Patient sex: M
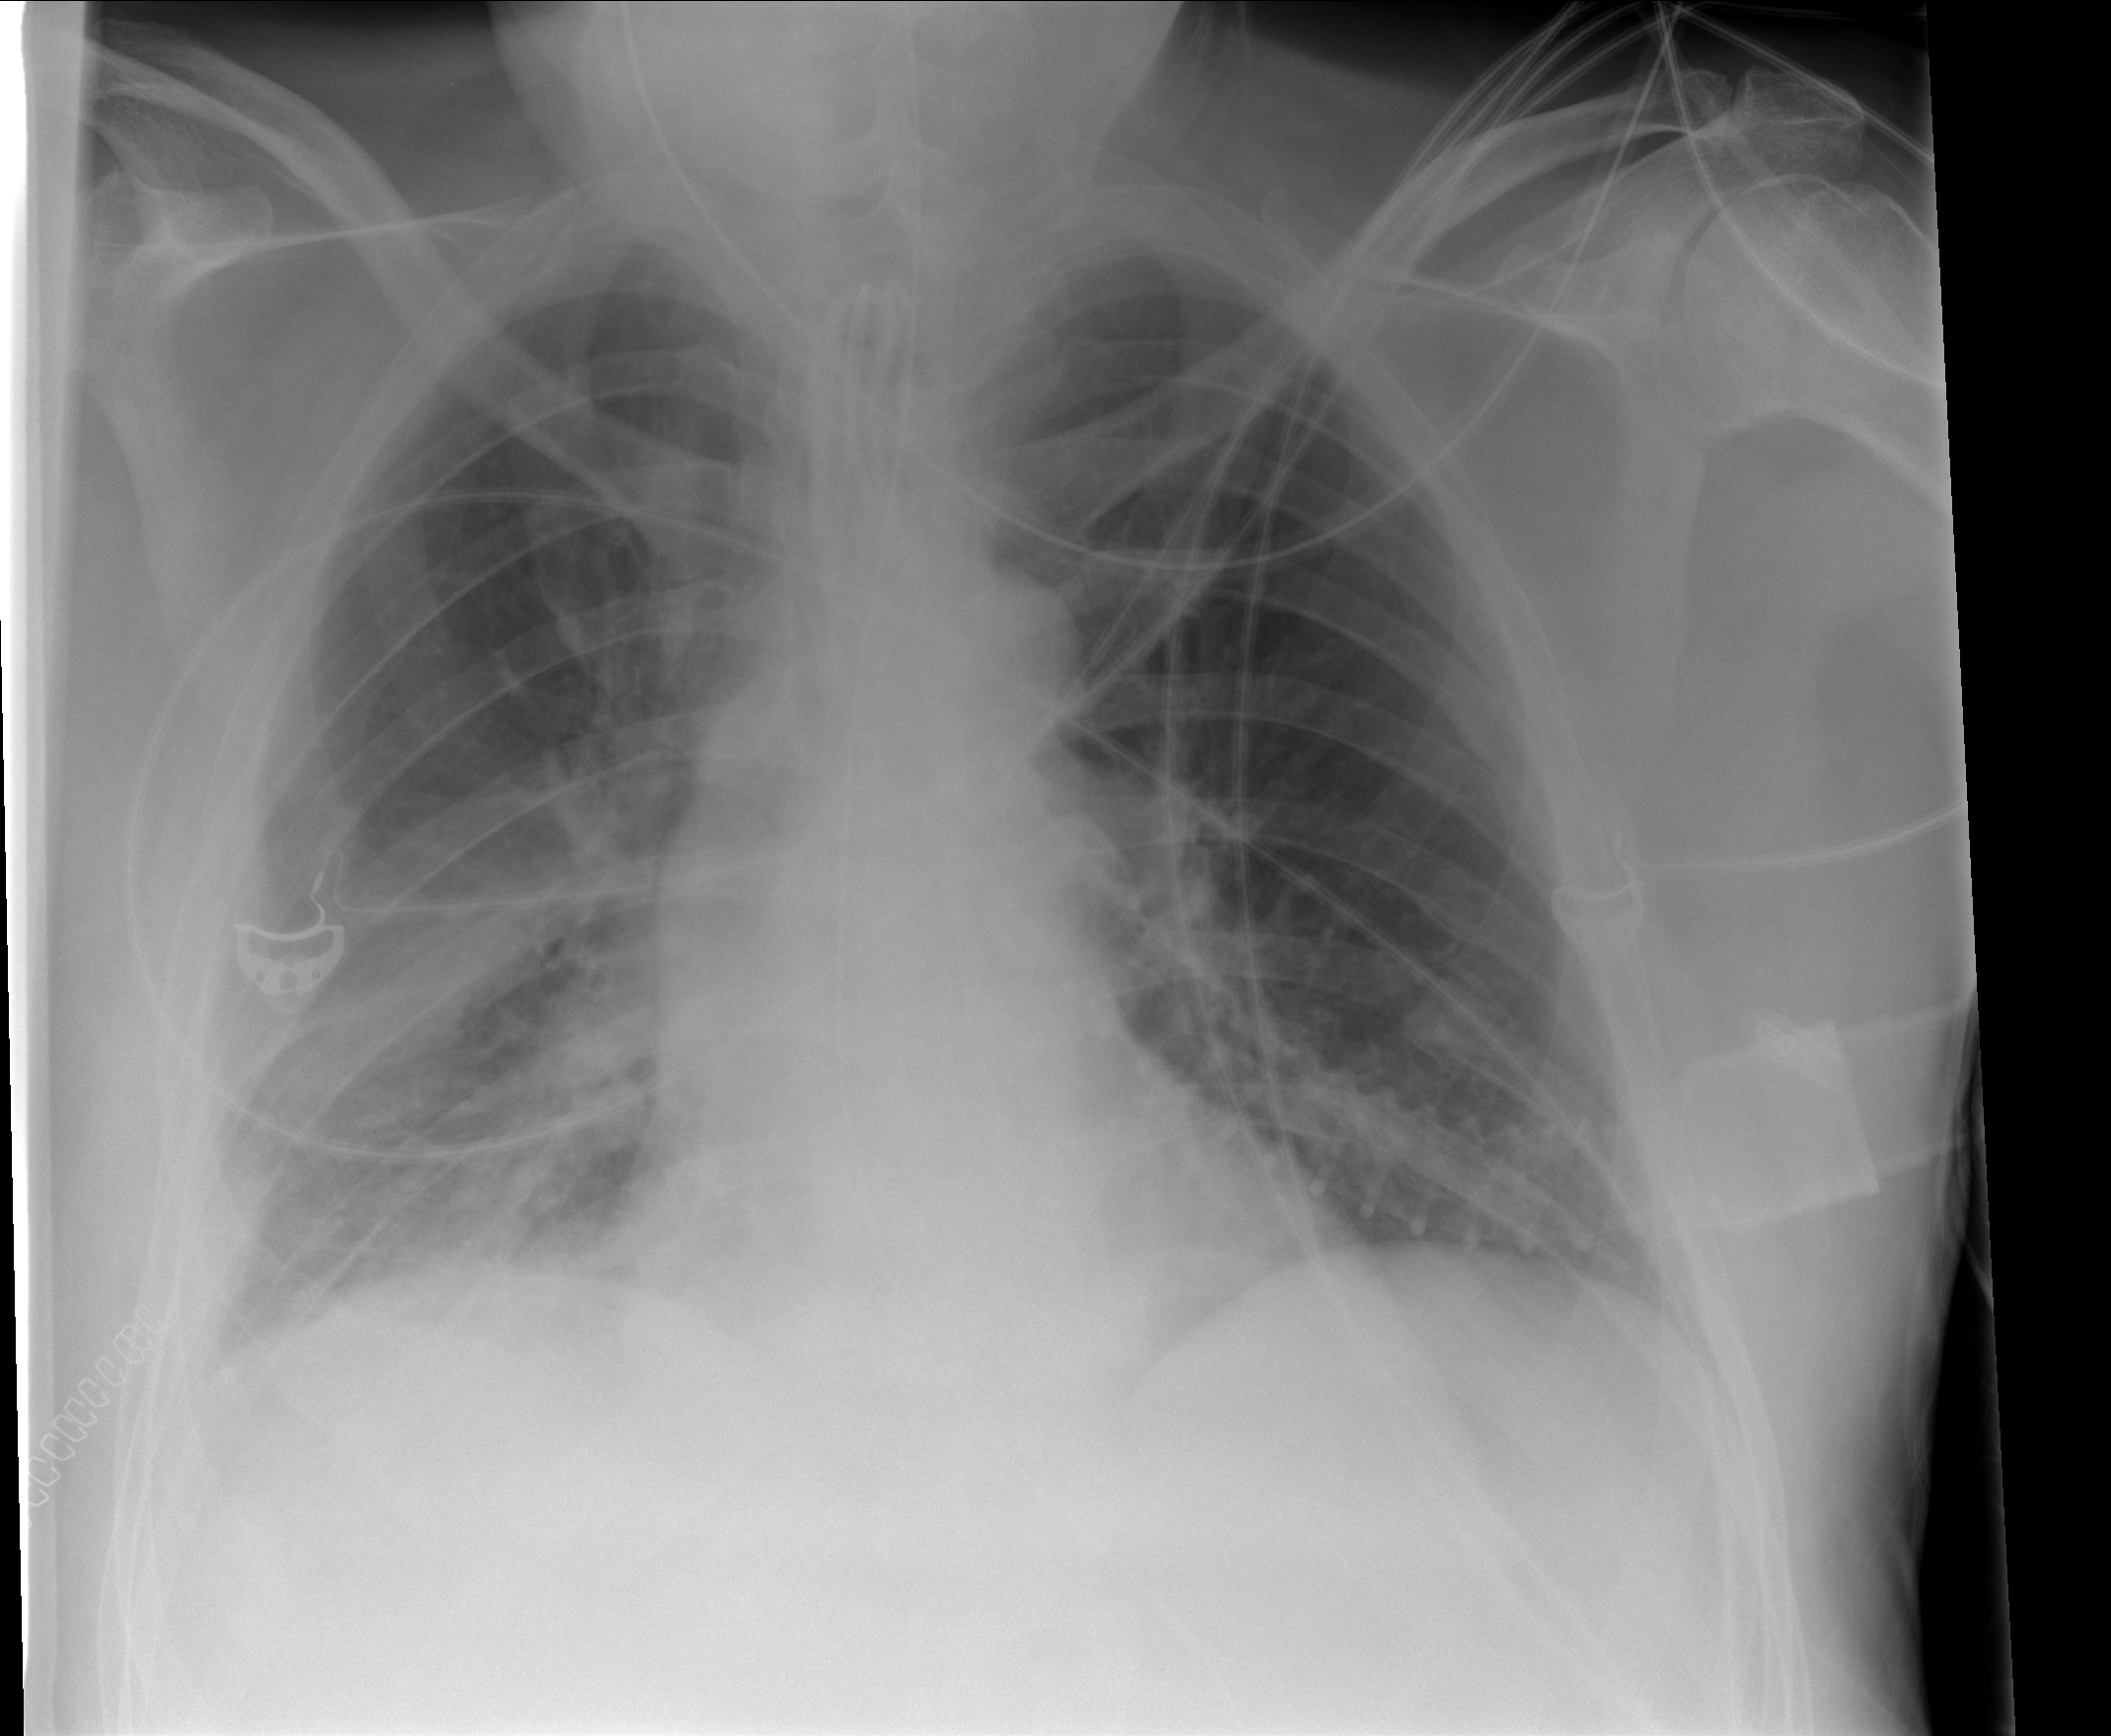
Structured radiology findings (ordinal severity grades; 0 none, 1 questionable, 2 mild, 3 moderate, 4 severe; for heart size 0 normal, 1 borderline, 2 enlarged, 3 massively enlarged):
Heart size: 0
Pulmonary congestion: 1
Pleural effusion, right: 0
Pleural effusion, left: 0
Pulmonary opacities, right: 0
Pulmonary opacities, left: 0
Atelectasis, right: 2
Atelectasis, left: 1